高一 · 计数
某程序框图如图所示，若输出结果是 126, 则判断框中可以是（ )

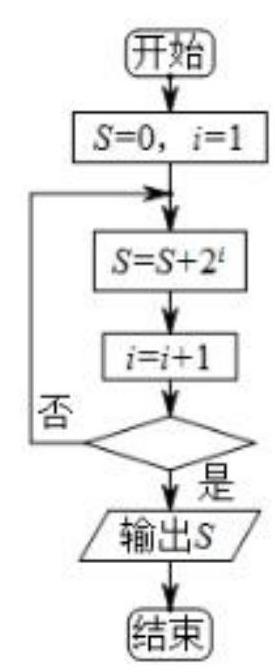
A. $i>6$
B. $i>7$
C. $i \geq 6$
D. $i \geq 5$
答案: A
解析: 根据题意可知该循环体运行情况如下:

第 1 次: $S=0+2^{1}=2, i=1+1=2$ ，

第 2 次: $S=2+2^{2}=6, i=3$;

第3 次: $S=6+2^{3}=14, i=4$;

第 4 次: $S=14+2^{4}=30, i=5$;

第 5 次: $S=30+2^{5}=62, i=6$ ，

第 6 次: $S=62+2^{6}=126, i=7$,

因为输出结果是 126 , 结束循环, 判断框应该是 ${ }^{i}>6$, 故选 A.